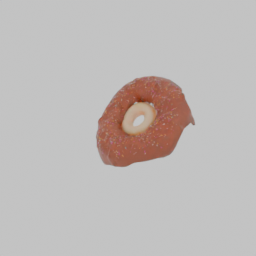
Label: nature